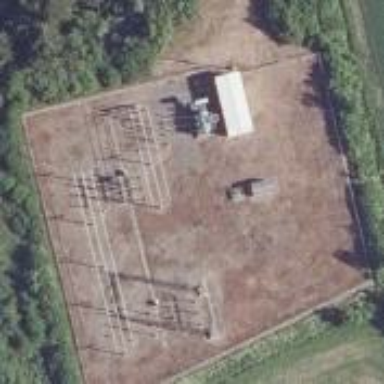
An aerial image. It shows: Power substation.